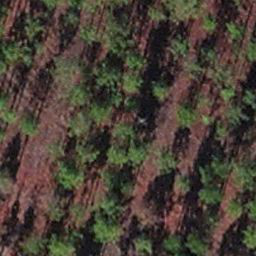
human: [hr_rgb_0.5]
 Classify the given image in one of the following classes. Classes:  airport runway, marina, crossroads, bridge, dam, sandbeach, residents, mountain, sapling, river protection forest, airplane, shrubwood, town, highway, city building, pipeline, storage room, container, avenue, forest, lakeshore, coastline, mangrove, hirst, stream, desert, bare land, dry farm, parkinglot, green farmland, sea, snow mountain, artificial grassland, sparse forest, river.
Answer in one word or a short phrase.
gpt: sapling